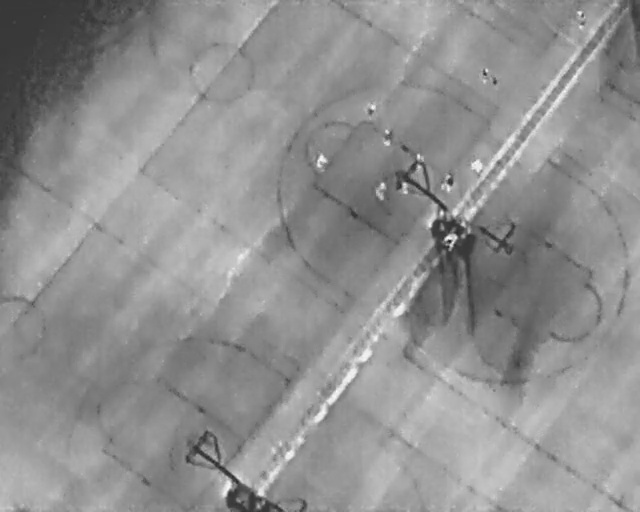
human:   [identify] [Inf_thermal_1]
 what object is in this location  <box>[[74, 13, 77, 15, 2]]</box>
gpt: <ref>1 small person at the top right</ref>